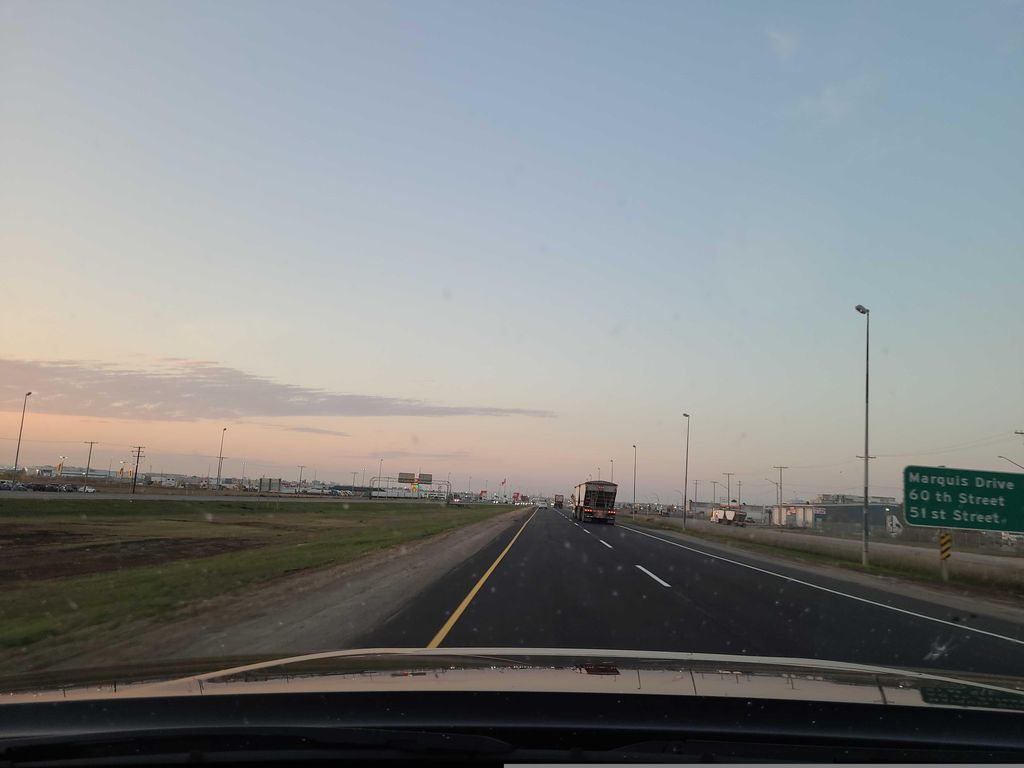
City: saskatoon